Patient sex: M
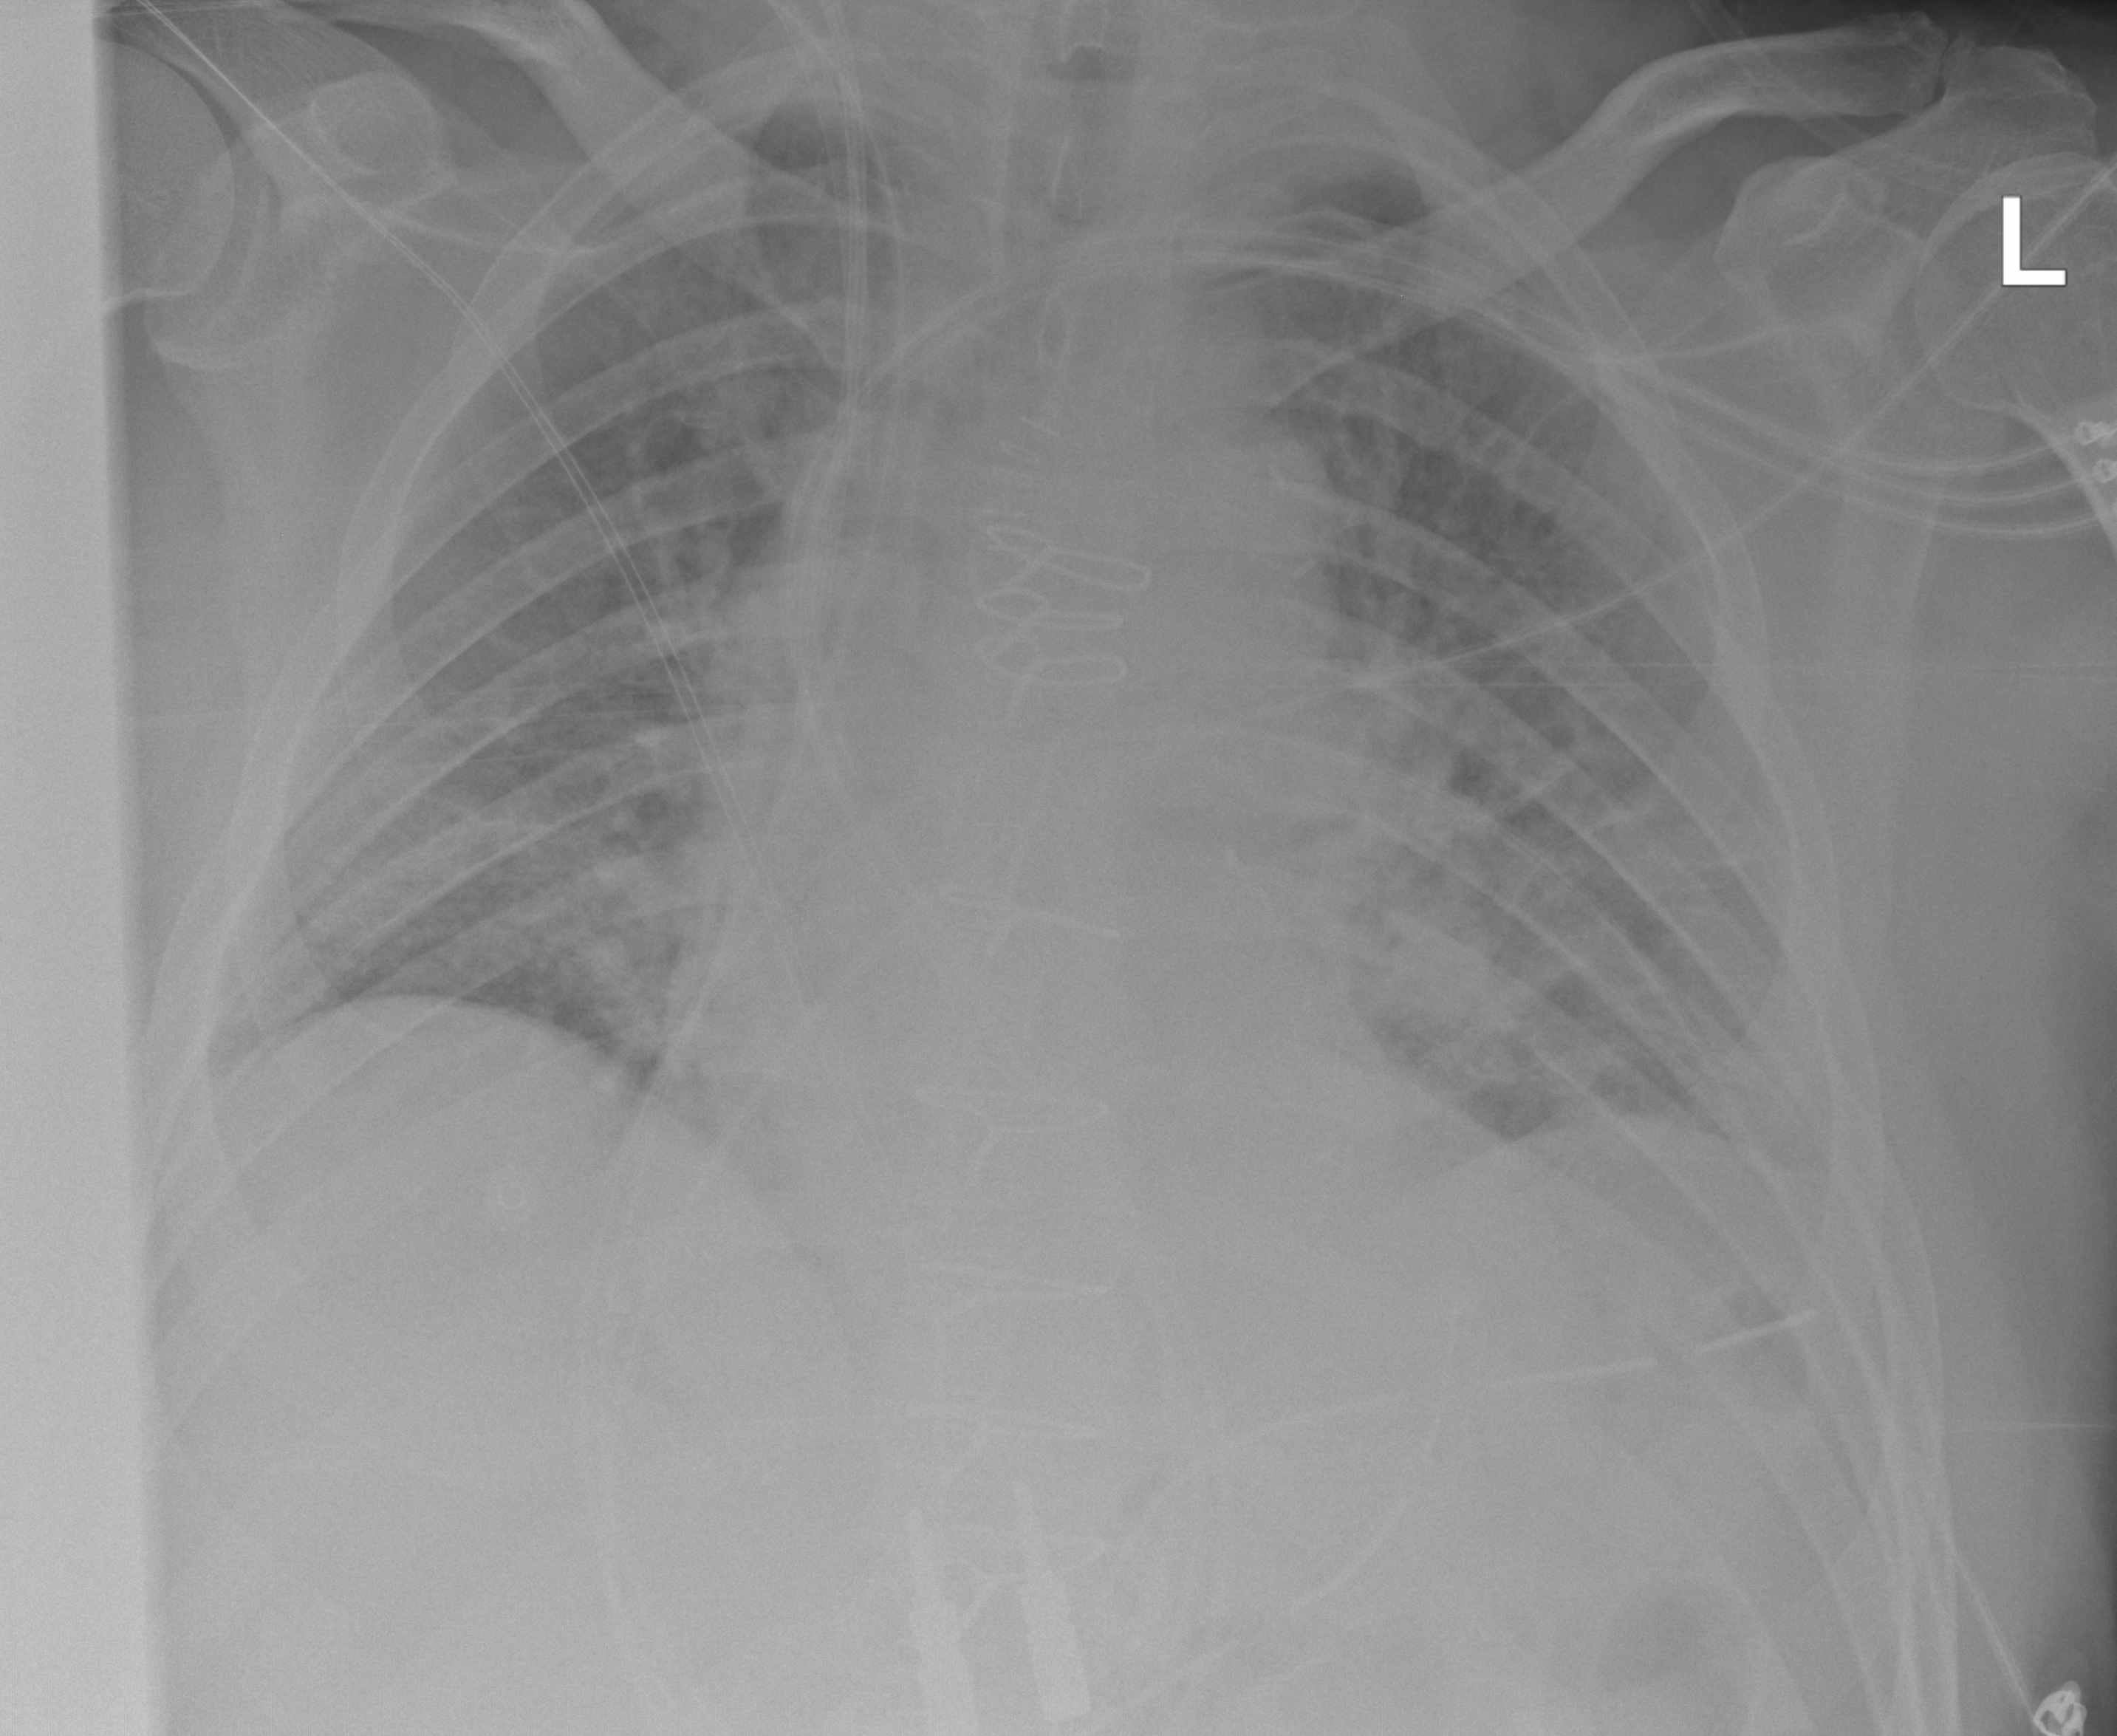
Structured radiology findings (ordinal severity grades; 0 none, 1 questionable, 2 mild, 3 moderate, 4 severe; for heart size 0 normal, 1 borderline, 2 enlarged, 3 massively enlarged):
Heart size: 1
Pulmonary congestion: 2
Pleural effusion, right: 0
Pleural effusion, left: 0
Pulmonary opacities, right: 0
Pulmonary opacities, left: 0
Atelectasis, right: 2
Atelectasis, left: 2